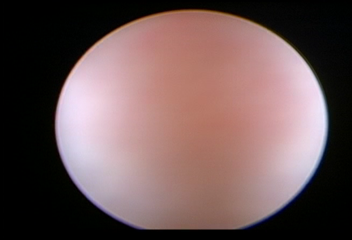
Modality: WLC
Class: Normal mucosa
Bladder cancer association: No